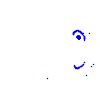
Particle: kaon